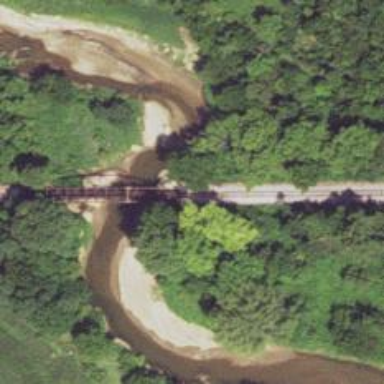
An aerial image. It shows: Railway bridge.